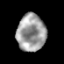
Tissue: prostate
Cell type: Myeloid cells
Senescence score: 0.3246
Nuclear area (px): 1046
Mean DAPI intensity: 157.255